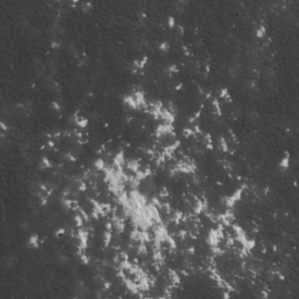
Label: frost